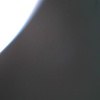
Label: space